Question: I'm trying to create a circular box shadow on a checkbox input when I hover over it but it takes the shape of the element. How do I change the shape of the box shadow to be a circle instead?

'''
<input type="checkbox" class="check">
<label for="checkbox">Pepperoni</label>
'''
'''
.check {
&:hover {
box-shadow: 0 0 0 6px red;
}
}
'''
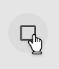
Answer: Use clip-path:
'''
.check:hover {
box-shadow: 0 0 0 20px red;
clip-path: circle(90%);
}
'''
'''
<input type="checkbox" class="check">
<label for="checkbox">Pepperoni</label>
'''